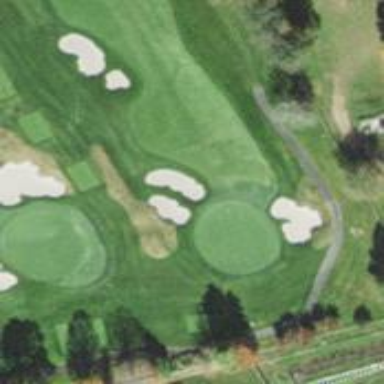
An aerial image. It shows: Golf hole.